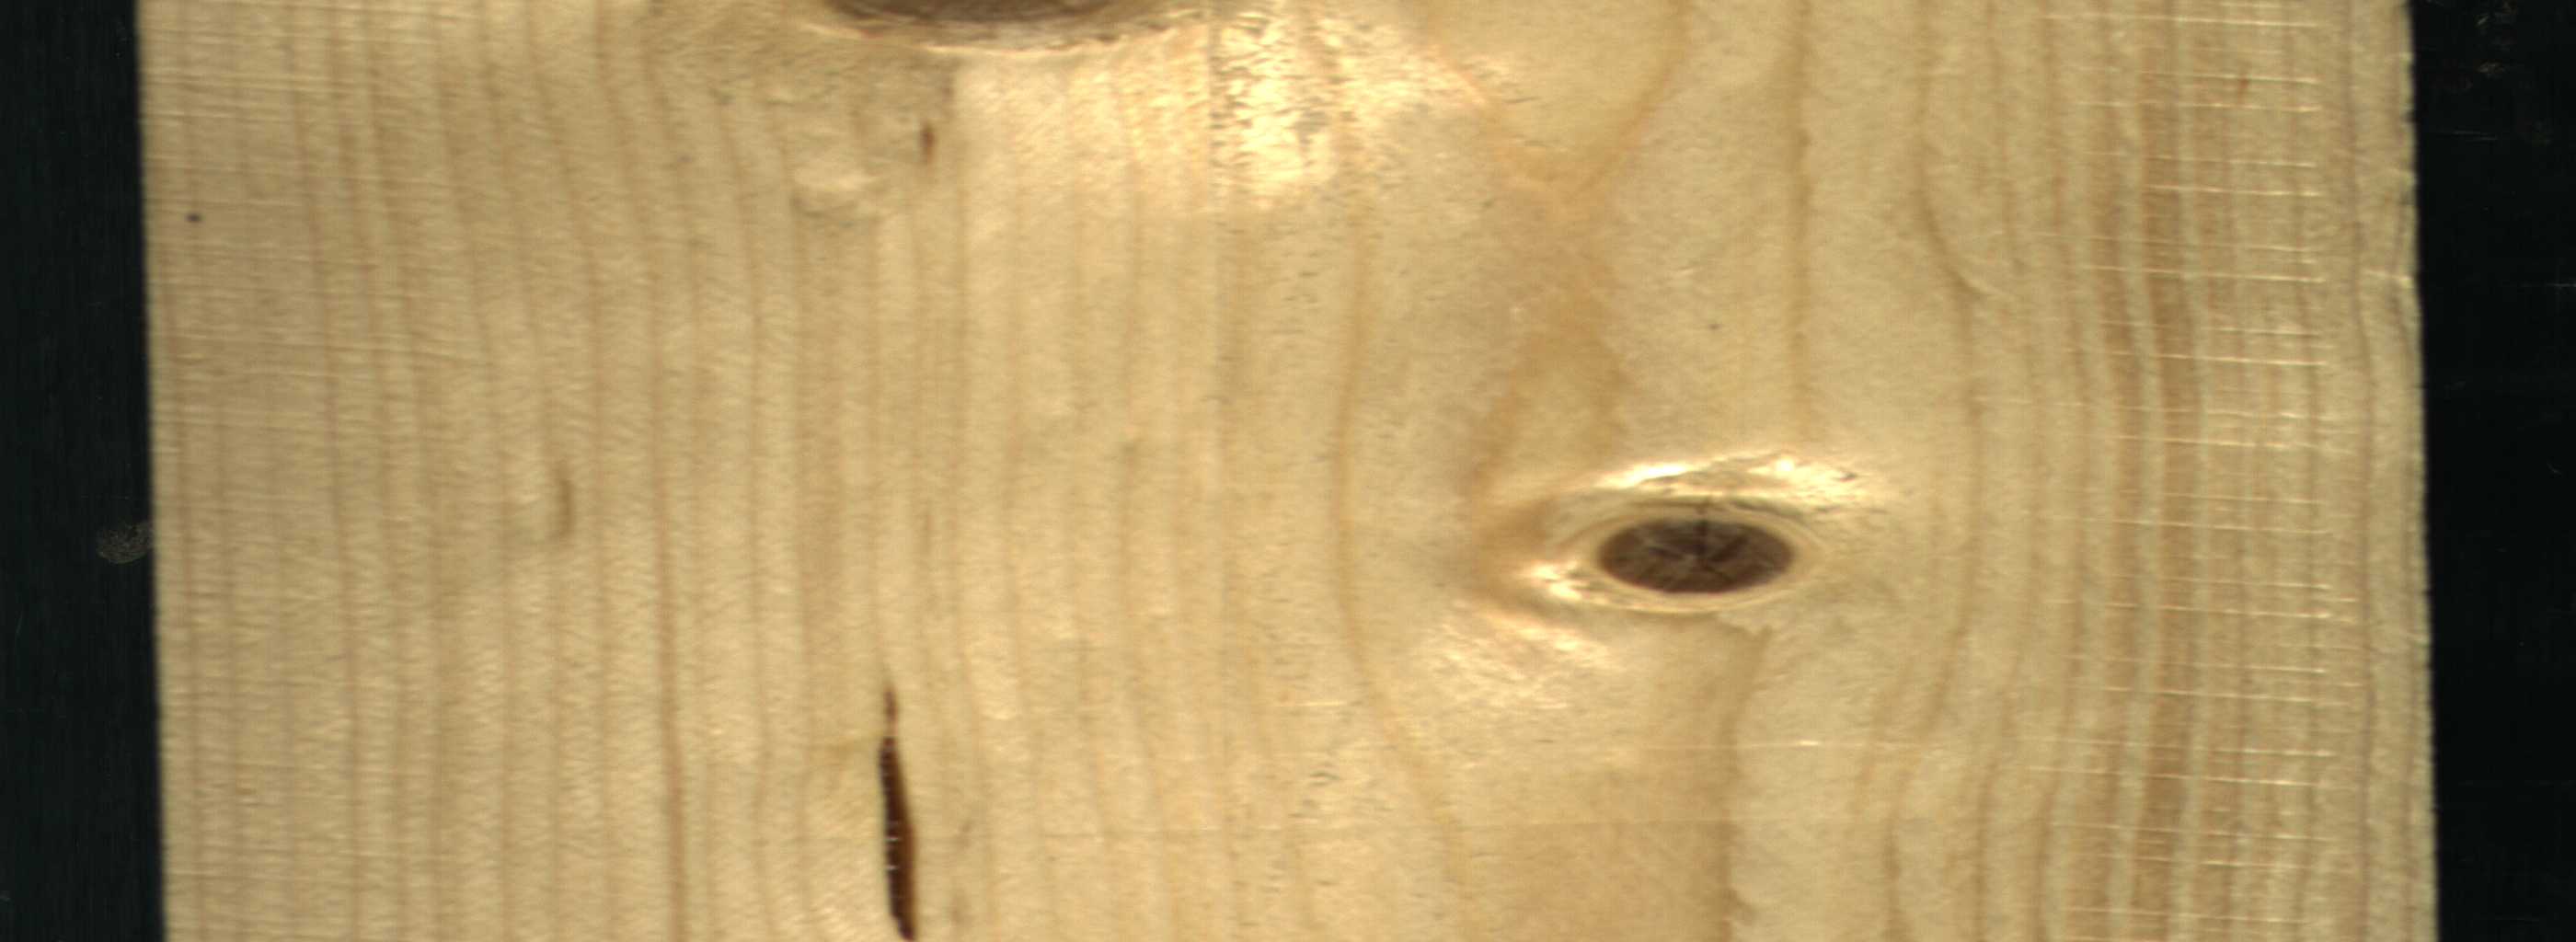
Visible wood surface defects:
resin
Dead_Knot
Live_Knot